Question: My Angular app teaches kids how to cook. The main screen of the app is a kitchen.
On the left, the user can select a food category of the ingredient they want to add. Then, in the next column, they can select the specific food.
So for example, if they want to see all the spices, they click "Spices" and then drag the exact spice into the pot.
My question is, how can I get the "Spices" button to be highlighted while it is in use?
I've seen some similar questions but they are all related to routing. This is not related to routing (i.e. the page is not changing)

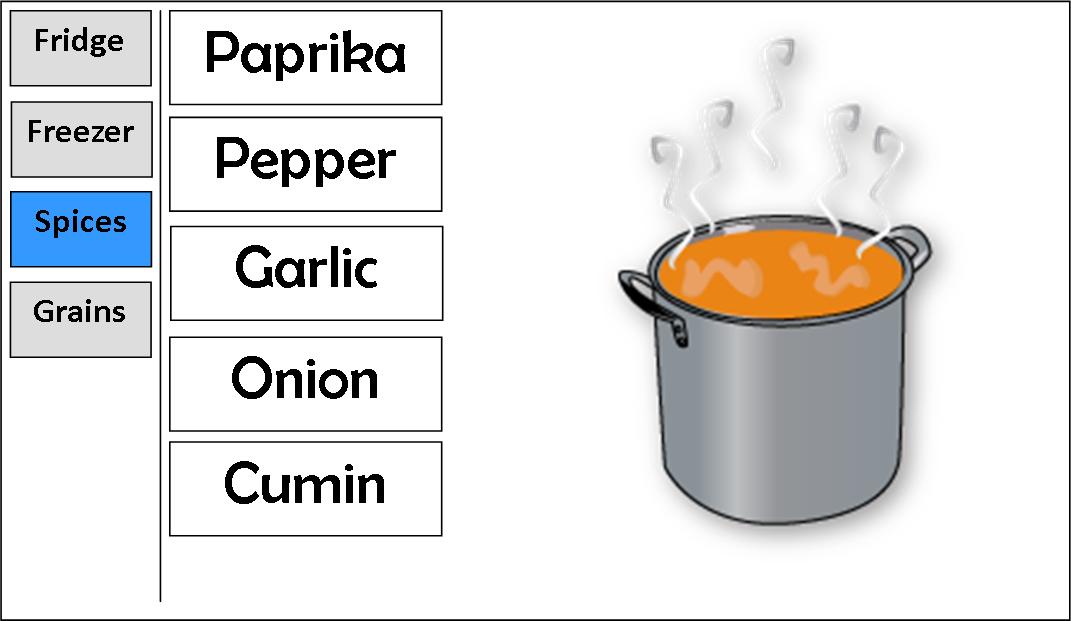
Answer: Use 'ng-class' to toggle some sort of ''selected'' class based on what is unique about your data when you click on that particular menu item. It could look something like this:
'''
<a ng-click="items = spices" ng-class="{selected: (items === spices)}">Spices</a>
'''
Then you just need to create a style for your '.selected' items.